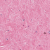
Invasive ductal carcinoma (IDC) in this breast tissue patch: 0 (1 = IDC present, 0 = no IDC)